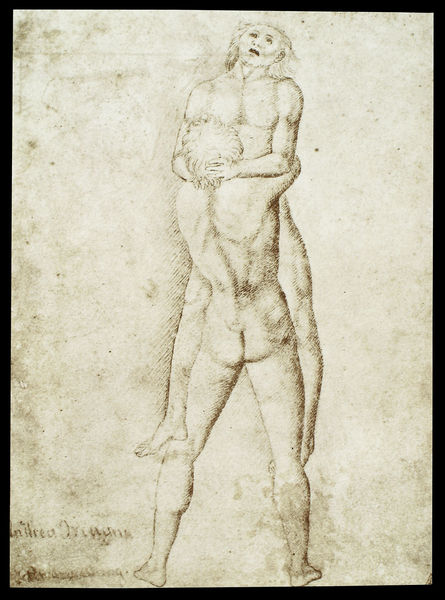
Titel: Hercules und Antaeus
Institution: Rotterdam, Museum Boymans-van-Beuningen
Schlagwörter: akt, kampf, nackt, mund, männer, rücken, zeichnung, blick, arme, hände, signatur, haare, paar, beine, füße, hintern, schrift, kohle, stich, bleistift, entwurf, flecken, muskel, heben, schrei, muskulatur, ringen, andrea, hochheben, po, 1880